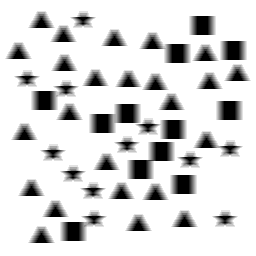
Squares: 12
Triangles: 24
Stars: 12
Total shapes: 48